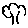
Label: tree